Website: macys
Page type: store-pickup
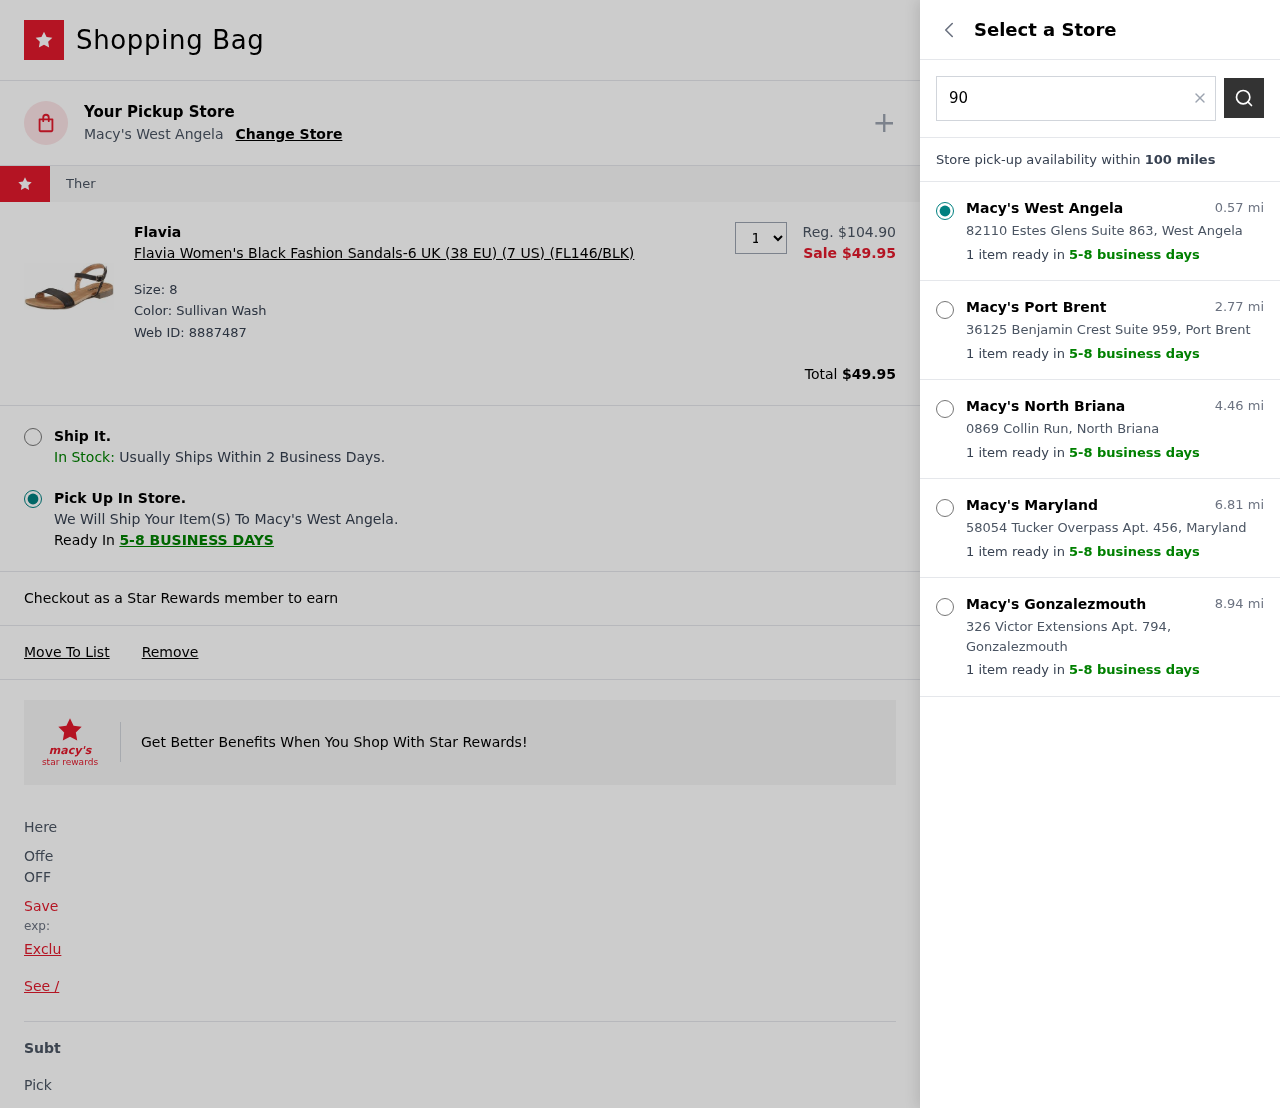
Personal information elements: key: PII_LOCATION1_CITY
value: West Angela
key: PII_LOCATION1_STREET
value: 82110 Estes Glens Suite 863
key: PII_LOCATION2_CITY
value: Port Brent
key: PII_LOCATION2_STREET
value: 36125 Benjamin Crest Suite 959
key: PII_LOCATION3_CITY
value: North Briana
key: PII_LOCATION3_STREET
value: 0869 Collin Run
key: PII_LOCATION4_CITY
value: Maryland
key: PII_LOCATION4_STREET
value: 58054 Tucker Overpass Apt. 456
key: PII_LOCATION5_CITY
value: Gonzalezmouth
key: PII_LOCATION5_STREET
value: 326 Victor Extensions Apt. 794
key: PII_POSTCODE
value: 90272
Product elements: key: PRODUCT1_BRAND
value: Flavia
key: PRODUCT1_NAME
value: Flavia Women's Black Fashion Sandals-6 UK (38 EU) (7 US) (FL146/BLK)
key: PRODUCT1_PRICE
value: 49.95
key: PRODUCT1_QUANTITY
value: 1
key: PRODUCT1_ORIGINAL_PRICE
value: $104.90
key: PRODUCT1_WEB_ID
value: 8887487
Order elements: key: ORDER_TOTAL
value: $49.95
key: ORDER_DELIVERY_DATE
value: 5-8 business days
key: ORDER_DELIVERY_DATE
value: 5-8 BUSINESS DAYS
Search elements: key: SEARCH_LOCATION
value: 90272